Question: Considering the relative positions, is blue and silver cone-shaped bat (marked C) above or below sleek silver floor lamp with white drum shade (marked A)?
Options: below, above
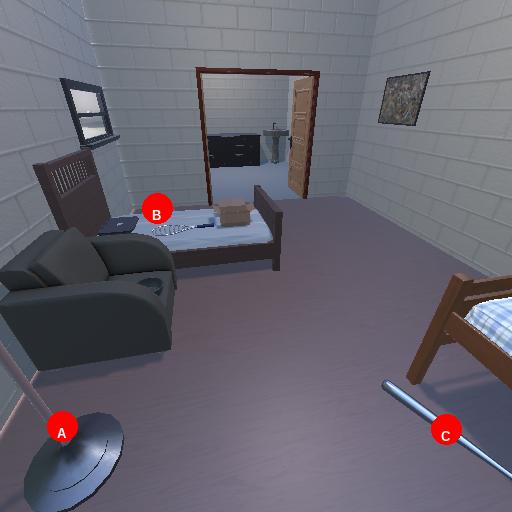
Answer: below